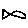
Label: fish